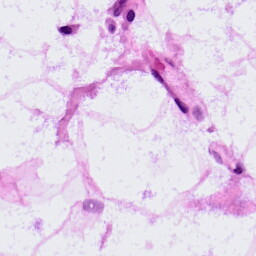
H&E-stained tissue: LymphNode